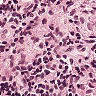
Metastatic tissue present: no